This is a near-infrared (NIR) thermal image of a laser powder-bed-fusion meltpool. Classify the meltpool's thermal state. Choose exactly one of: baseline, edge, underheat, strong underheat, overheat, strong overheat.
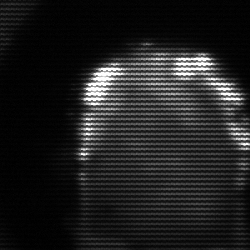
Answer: baseline